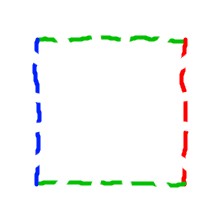
Shape: square